Question: I am trying to dynamically load a fixture list on my page, so i thought best thing to do was to use a table in this case rather than a list. My problem is that each table is rendering slightly different, they all need to mirror the first table in the screenshot

My code looks like so
'''
<%= form_tag controller: 'predictions', action: 'create', method: 'post' do %>
<% @fixture_date.sort.each do |date, fixture| %>
<table>
<h5><%= date_format(date) %></h5>
<tbody>
<% fixture.each do |fixture|%>
<tr>
<td><%= fixture.home_team %></td>
<td><%= text_field_tag "predictions[][home_score]" %></td>
<td><%= text_field_tag "predictions[][away_score]" %></td>
<td><%= fixture.away_team %></td>
<%= hidden_field_tag "predictions[][home_team]", fixture.home_team %>
<%= hidden_field_tag "predictions[][away_team]", fixture.away_team %>
<%= hidden_field_tag "predictions[][fixture_date]", fixture.fixture_date %>
<%= hidden_field_tag "predictions[][fixture_id]", fixture.id %>
</tr>
<% end %><!-- fixture -->
<% end %><!-- date-->
</tbody>
</table>
<% end %><!--Form Tag-->
'''
Can anyone see anything glaringly obvious that i have missed out. The CSS is provided by Twitter Bootstrap and is set at their default values.. Maybe there is something wrong with the way i have set out the table?
Any help appreciated
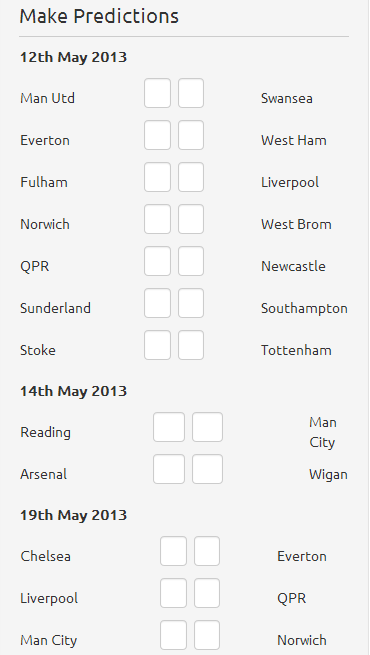
Answer: Your tables are rendering correctly, the only different thing between them, is the width of your tds. Just set the width for each td in your css. For example, you can set the width in % and do something like:
'''
table.fixtures {
td {
width: 40%;
&:nth-child(2), :nth-child(3) {
width: 10%;
}
}
}
'''
This css is expecting your table to have 4 tds and is setting the width of 2nd and 3rd to 10% and the rest to 40%. (Also I used sass, but you can use plain css or less as well)